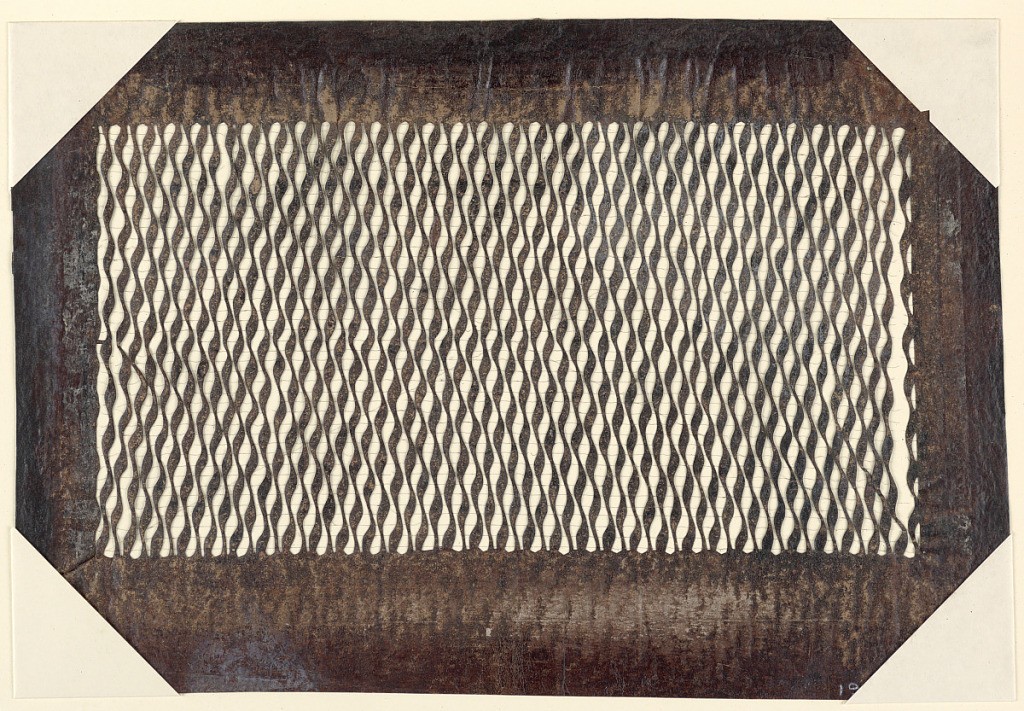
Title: Rising Steam Motif
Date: late 18th - early 19th century
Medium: Mulberry paper (kozo washi) treated with fermented persimmon tannin (kakishibu), and silk threads (itoire)
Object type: Katagami
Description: Rising Steam (totewaku) shown as an undulating wave design, forms even gaps and spaces. Thin horizontal lines are carved out to create more texture.